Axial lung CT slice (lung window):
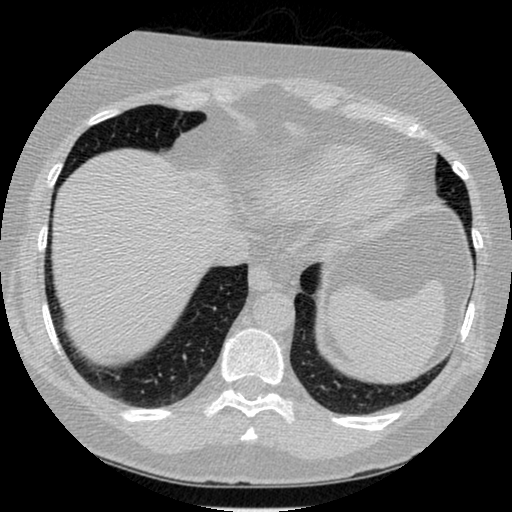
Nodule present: no